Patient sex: F
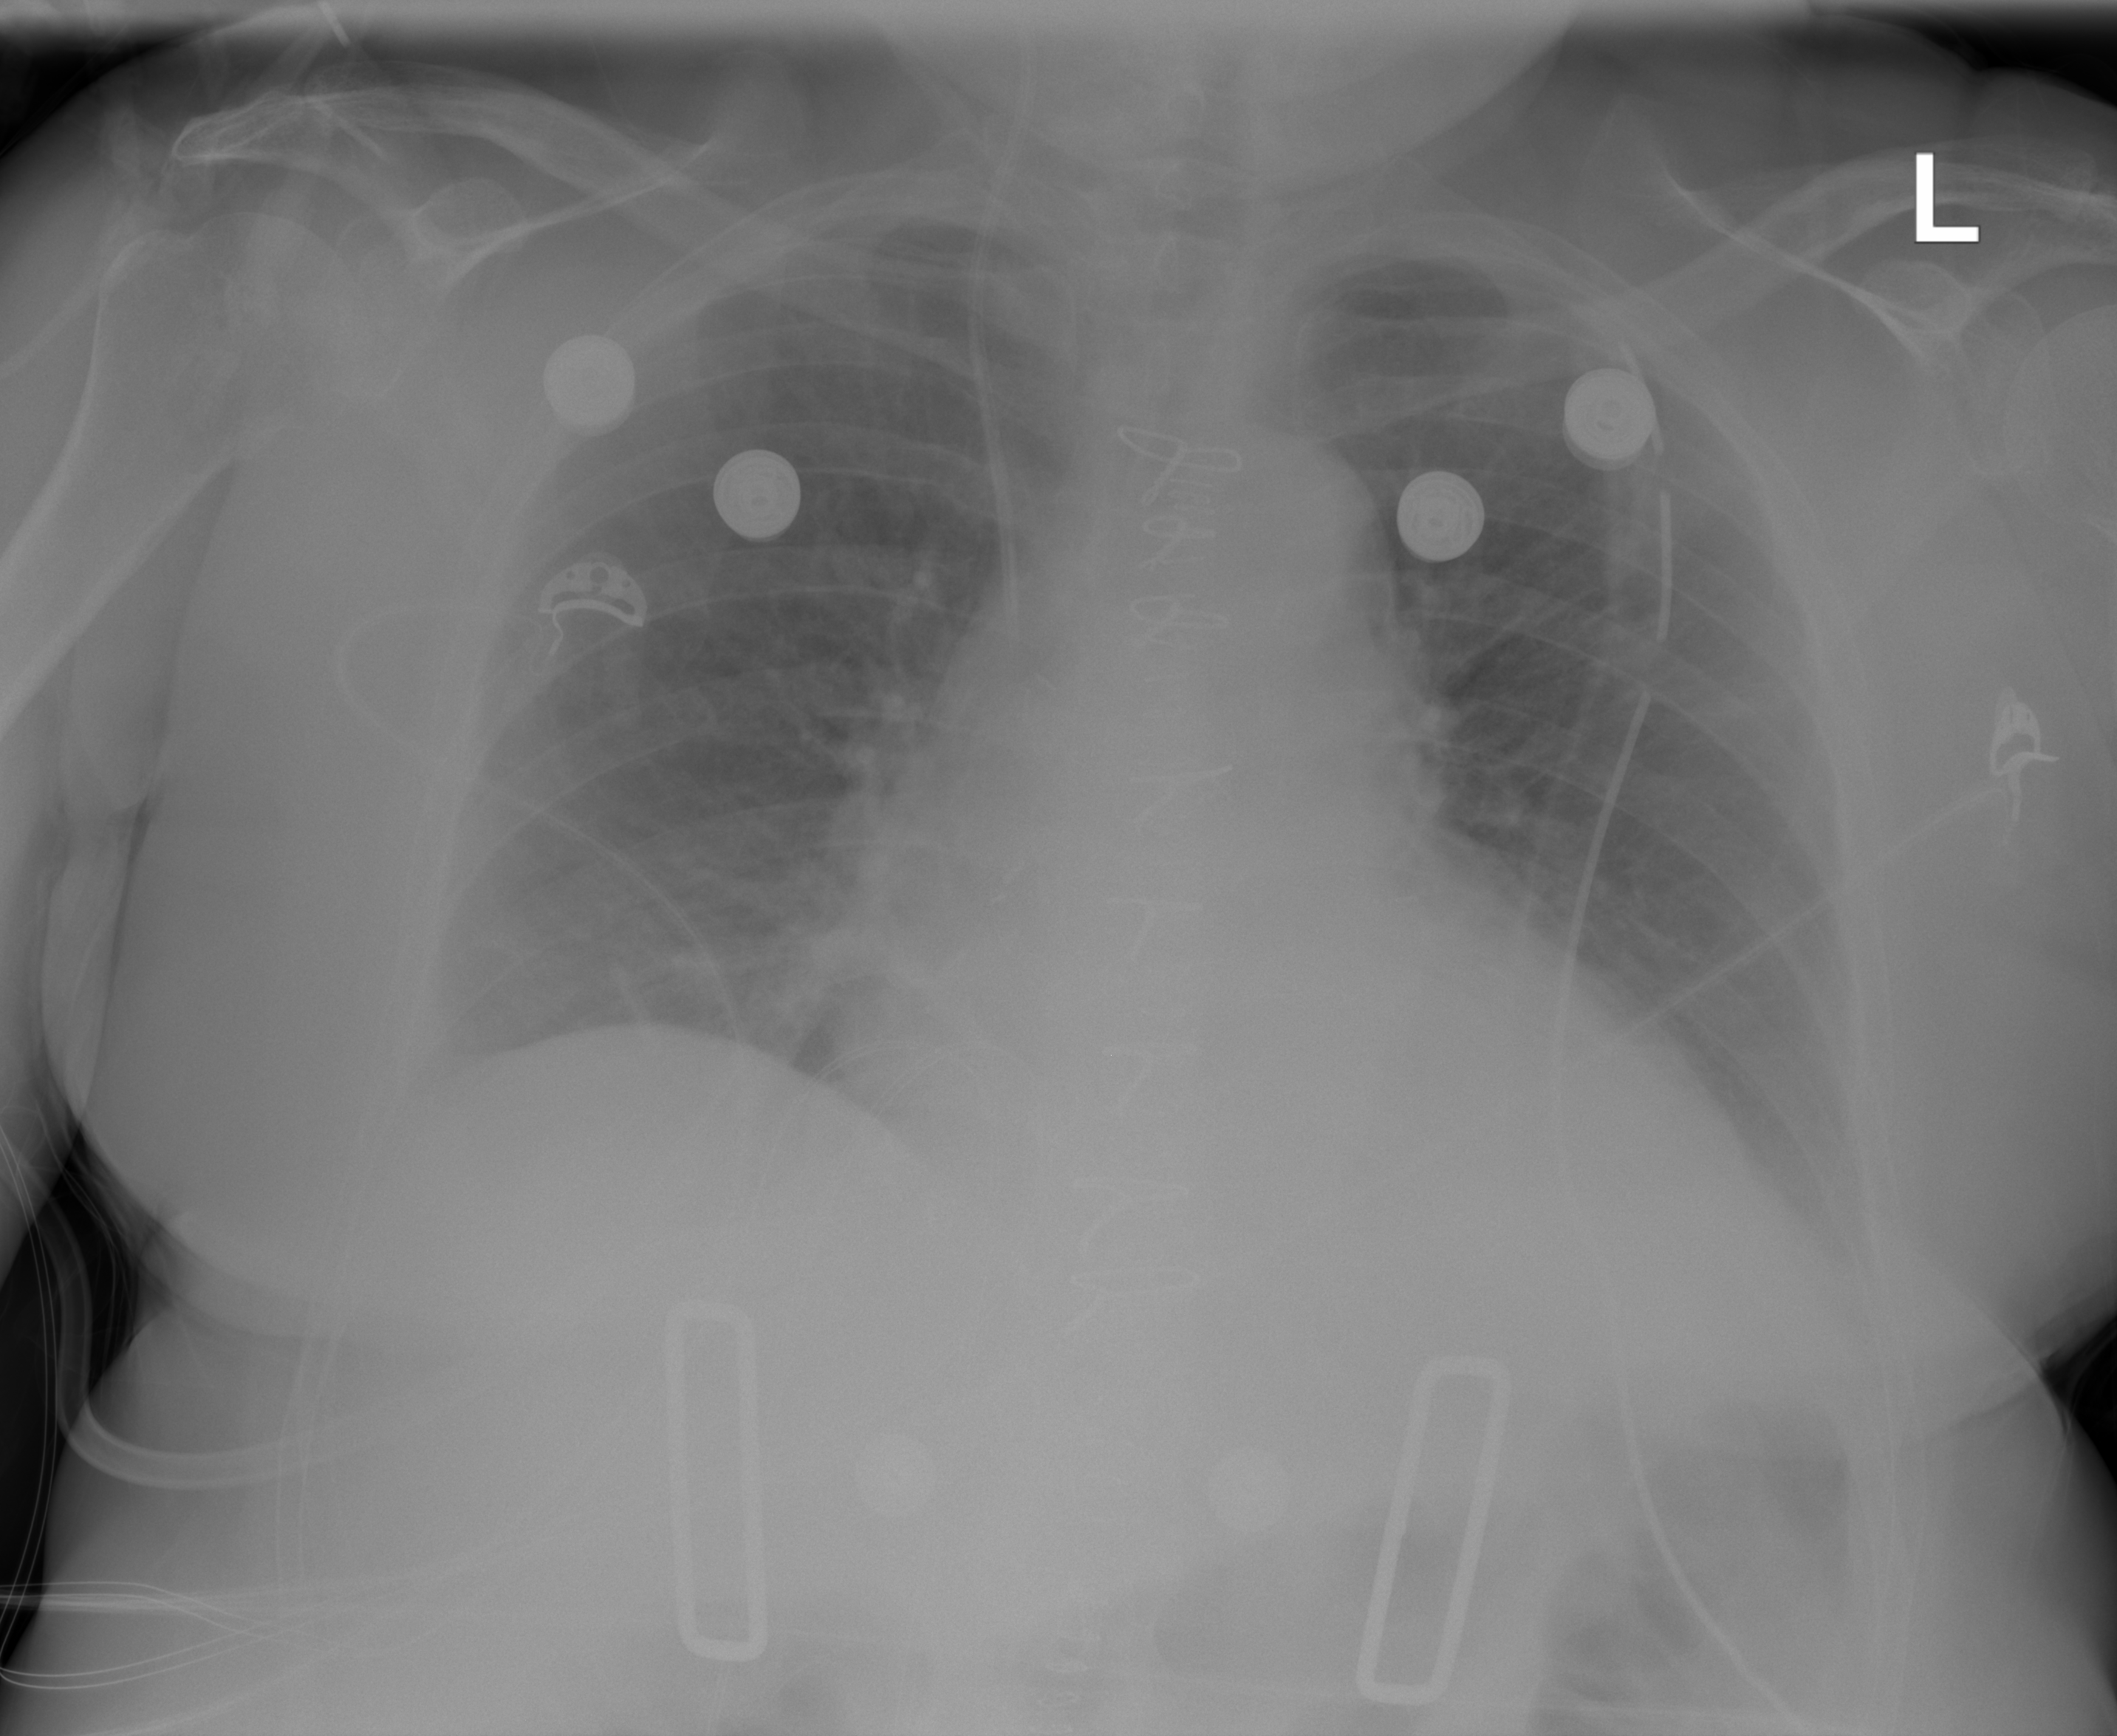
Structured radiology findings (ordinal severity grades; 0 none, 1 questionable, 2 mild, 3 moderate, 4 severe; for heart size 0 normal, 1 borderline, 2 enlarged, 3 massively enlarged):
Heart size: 2
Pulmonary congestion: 2
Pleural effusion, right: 2
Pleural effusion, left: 2
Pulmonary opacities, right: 0
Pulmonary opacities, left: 0
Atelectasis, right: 0
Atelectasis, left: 0